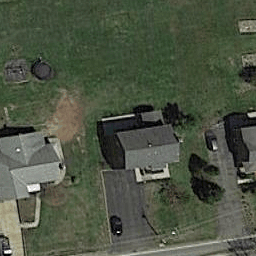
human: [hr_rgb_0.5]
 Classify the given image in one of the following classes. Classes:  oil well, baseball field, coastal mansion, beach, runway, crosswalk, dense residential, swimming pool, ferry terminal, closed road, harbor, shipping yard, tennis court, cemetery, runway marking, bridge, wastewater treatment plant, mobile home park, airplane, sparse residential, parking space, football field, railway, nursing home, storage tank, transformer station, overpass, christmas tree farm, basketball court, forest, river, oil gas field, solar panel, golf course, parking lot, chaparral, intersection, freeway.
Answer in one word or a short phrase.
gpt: sparse residential